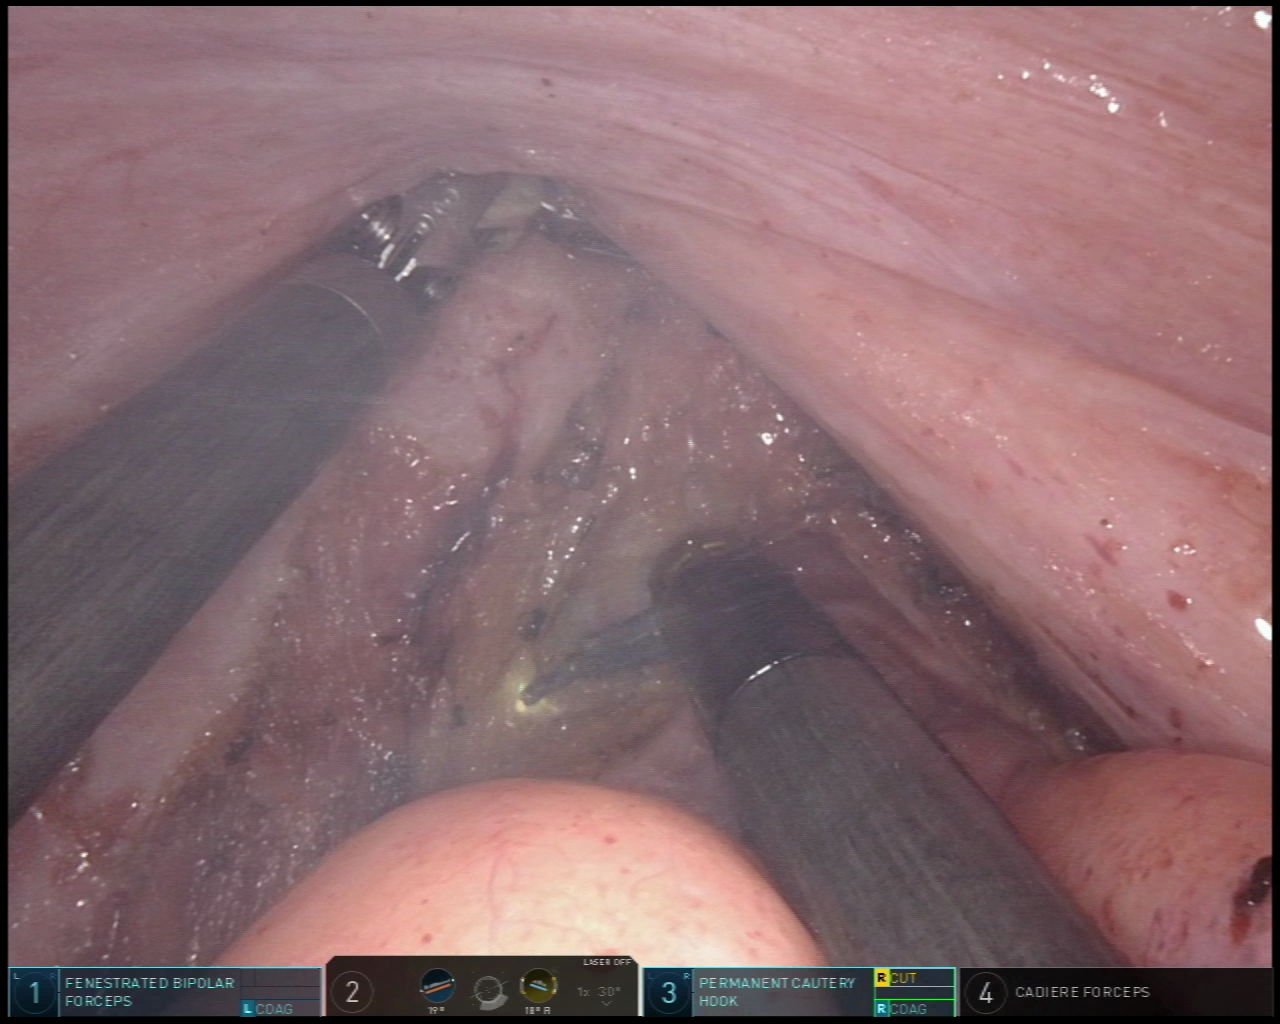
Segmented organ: vesicular_glands
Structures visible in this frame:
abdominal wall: no
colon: no
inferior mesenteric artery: no
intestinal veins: no
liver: no
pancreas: no
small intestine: no
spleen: no
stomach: no
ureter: no
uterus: no
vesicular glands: yes